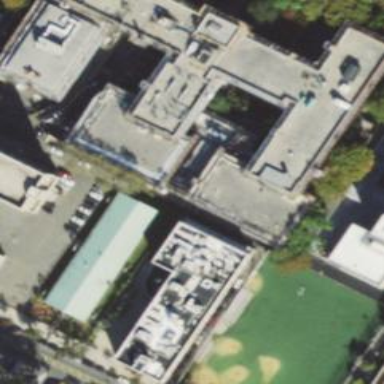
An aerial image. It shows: School.